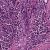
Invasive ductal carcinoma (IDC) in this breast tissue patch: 1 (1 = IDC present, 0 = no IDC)